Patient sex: M
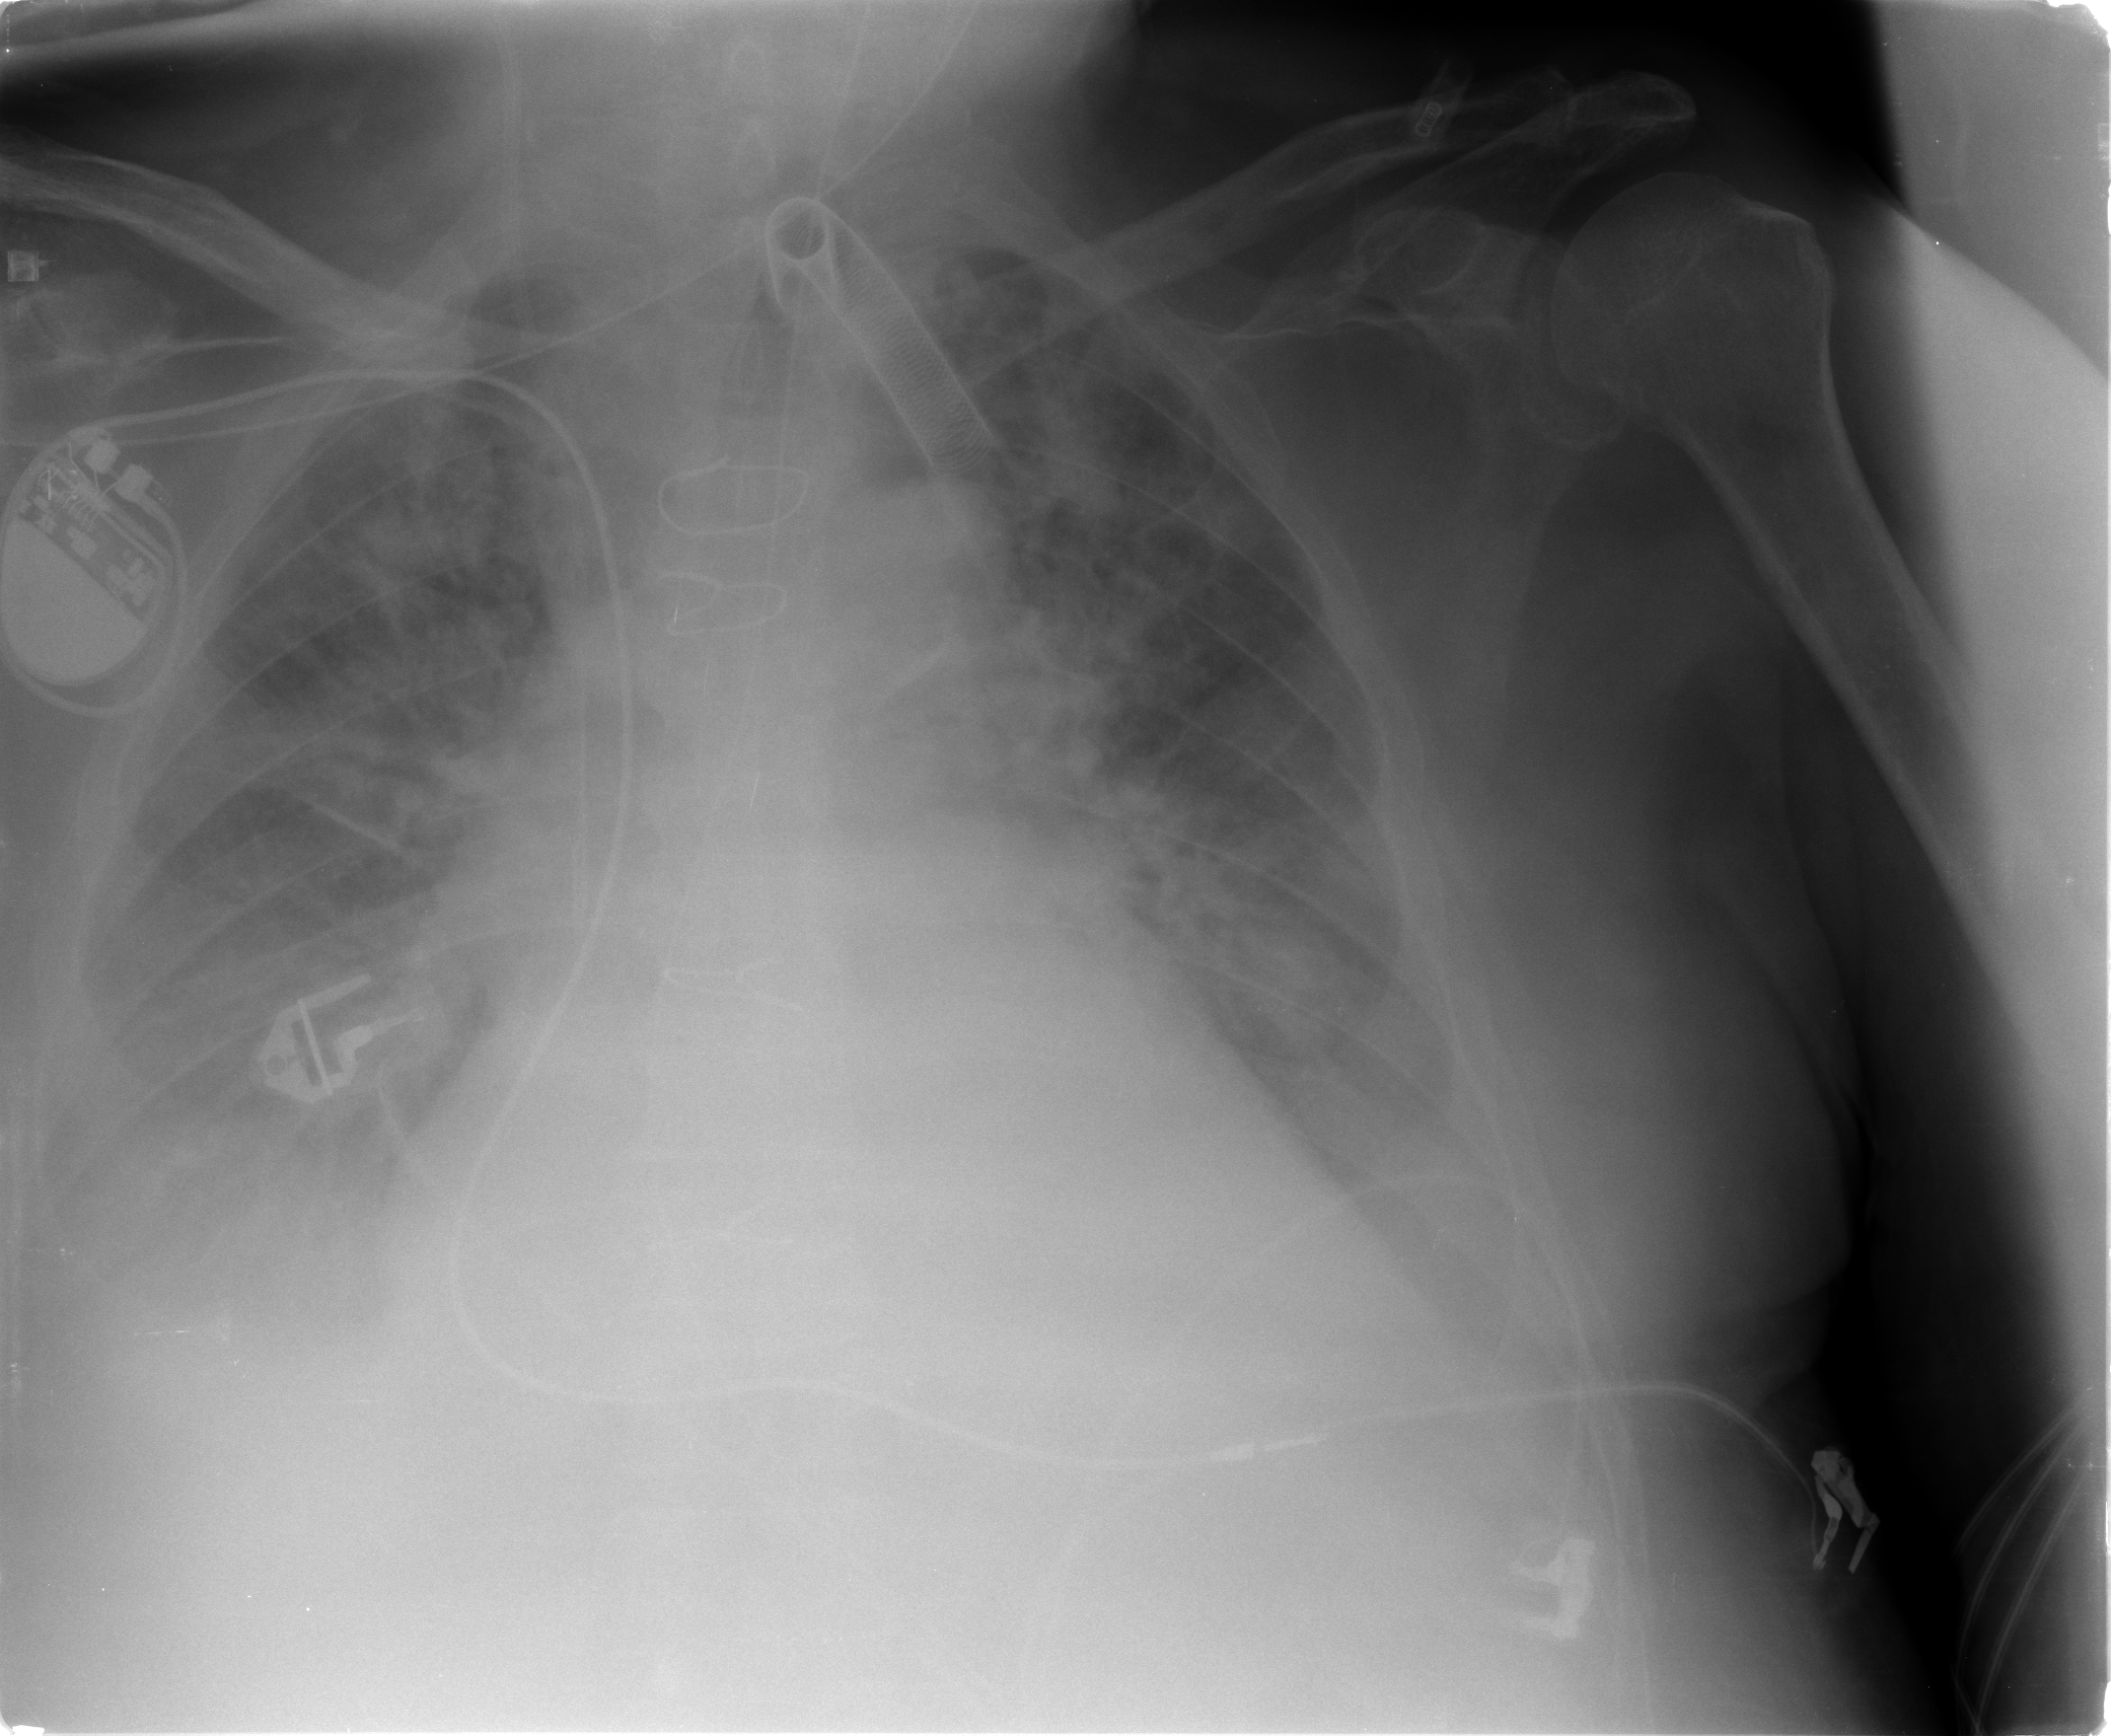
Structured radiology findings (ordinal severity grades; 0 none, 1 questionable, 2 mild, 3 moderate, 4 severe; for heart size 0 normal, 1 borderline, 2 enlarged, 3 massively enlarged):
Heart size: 3
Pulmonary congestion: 3
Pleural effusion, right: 2
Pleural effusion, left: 2
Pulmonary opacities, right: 3
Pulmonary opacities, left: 3
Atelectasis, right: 2
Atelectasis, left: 2